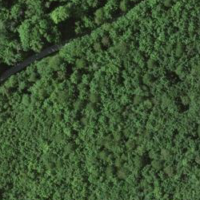
EUNIS habitat code: 45
Species observed at this site:
Cardamine heptaphylla